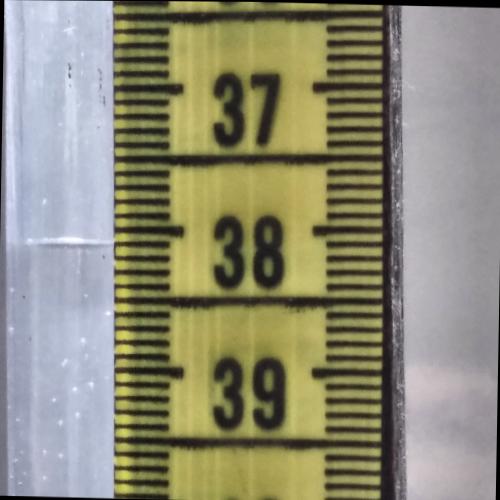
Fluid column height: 38.1 cm